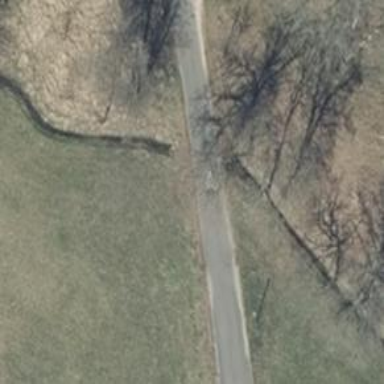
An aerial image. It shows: Paved road bridge with unclassified status.